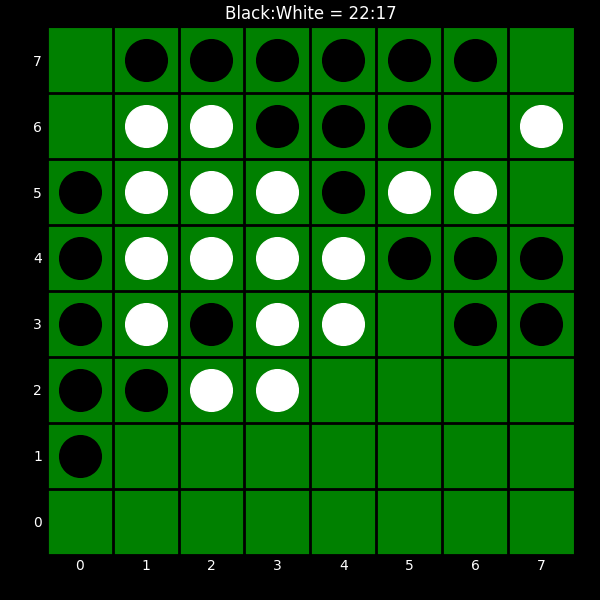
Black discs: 22
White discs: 17